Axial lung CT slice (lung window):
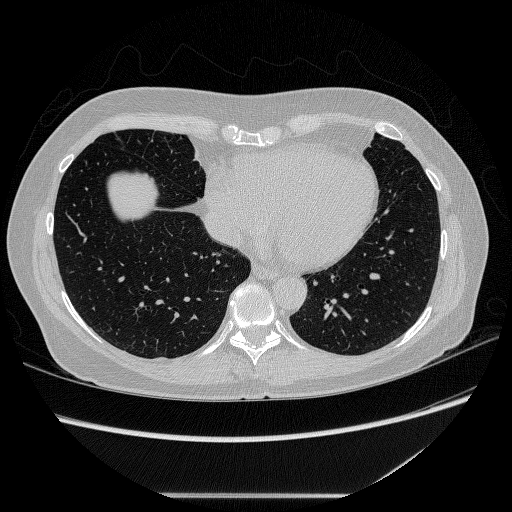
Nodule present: no